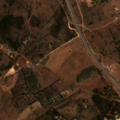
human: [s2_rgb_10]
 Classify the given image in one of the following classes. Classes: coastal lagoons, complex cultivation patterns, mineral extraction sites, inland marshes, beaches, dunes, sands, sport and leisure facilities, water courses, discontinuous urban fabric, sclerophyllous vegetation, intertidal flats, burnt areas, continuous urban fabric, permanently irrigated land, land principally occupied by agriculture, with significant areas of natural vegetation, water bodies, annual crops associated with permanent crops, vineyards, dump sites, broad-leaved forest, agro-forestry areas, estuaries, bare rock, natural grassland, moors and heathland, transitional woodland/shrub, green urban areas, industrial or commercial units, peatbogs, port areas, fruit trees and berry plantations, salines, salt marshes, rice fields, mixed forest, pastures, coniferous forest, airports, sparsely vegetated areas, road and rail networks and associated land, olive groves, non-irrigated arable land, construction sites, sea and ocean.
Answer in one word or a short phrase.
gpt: discontinuous urban fabric, mineral extraction sites, annual crops associated with permanent crops, complex cultivation patterns, land principally occupied by agriculture, with significant areas of natural vegetation, sclerophyllous vegetation